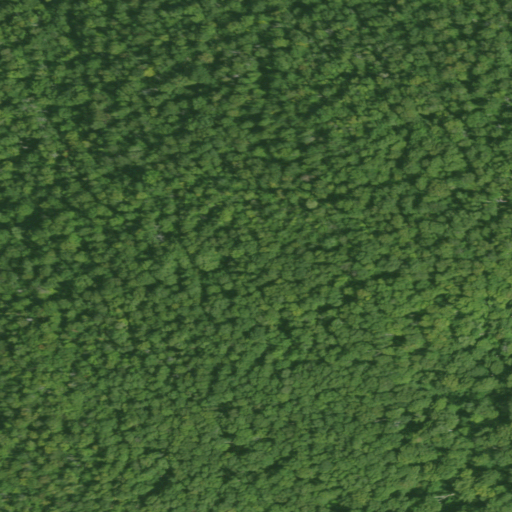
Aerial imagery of mountain in New York named Bell Mountain containing only deciduous forest